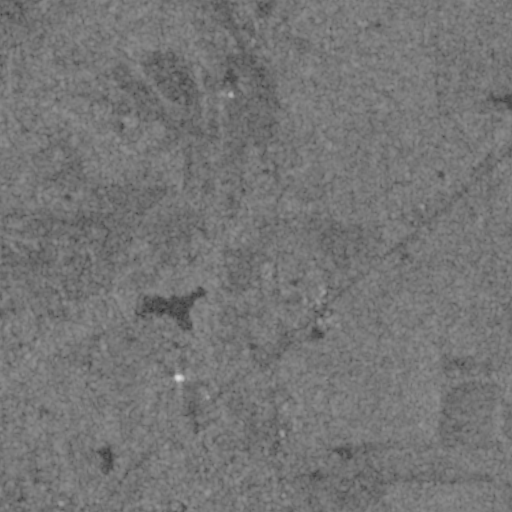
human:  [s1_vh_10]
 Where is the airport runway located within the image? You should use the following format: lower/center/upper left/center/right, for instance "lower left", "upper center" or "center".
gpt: The airport runway is located in the upper right of the image.
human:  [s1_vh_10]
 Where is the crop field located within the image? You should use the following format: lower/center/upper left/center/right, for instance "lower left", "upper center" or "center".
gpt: The crop field is located in the upper right of the image.
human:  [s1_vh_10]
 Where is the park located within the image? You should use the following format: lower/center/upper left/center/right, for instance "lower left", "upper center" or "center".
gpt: The park is located in the lower center of the image.
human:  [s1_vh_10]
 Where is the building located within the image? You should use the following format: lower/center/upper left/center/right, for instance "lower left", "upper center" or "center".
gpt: The building is located in the upper right of the image.
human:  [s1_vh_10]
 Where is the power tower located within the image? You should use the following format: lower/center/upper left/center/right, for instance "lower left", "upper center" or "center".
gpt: There is no power tower in the image.

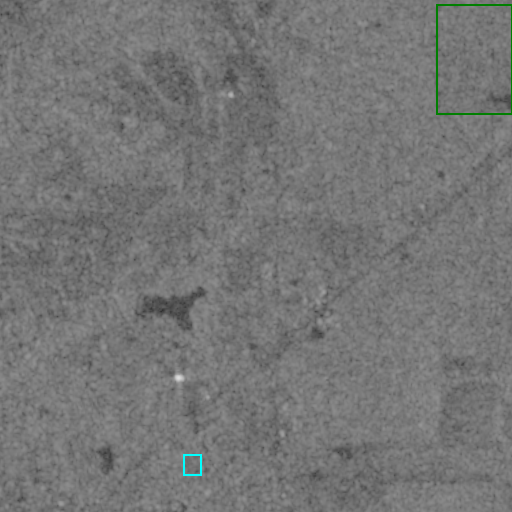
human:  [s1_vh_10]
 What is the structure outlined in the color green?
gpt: The structure outlined in green is a crop field.
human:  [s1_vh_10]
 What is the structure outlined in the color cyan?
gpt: The structure outlined in cyan is a park.
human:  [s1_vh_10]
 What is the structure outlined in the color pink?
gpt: There is no pink outline.